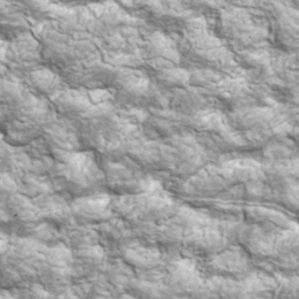
Label: non_frost